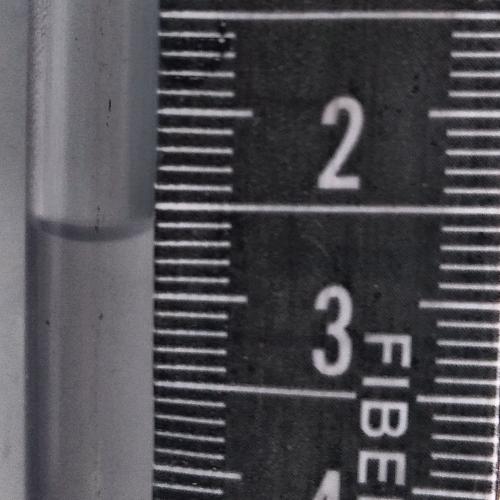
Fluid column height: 2.7 cm